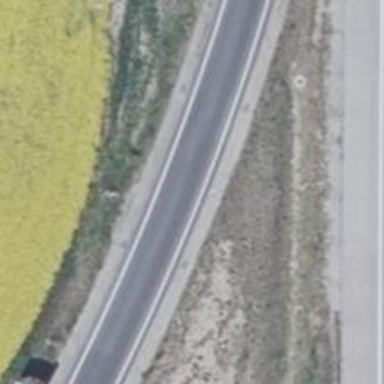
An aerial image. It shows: Motorway link.